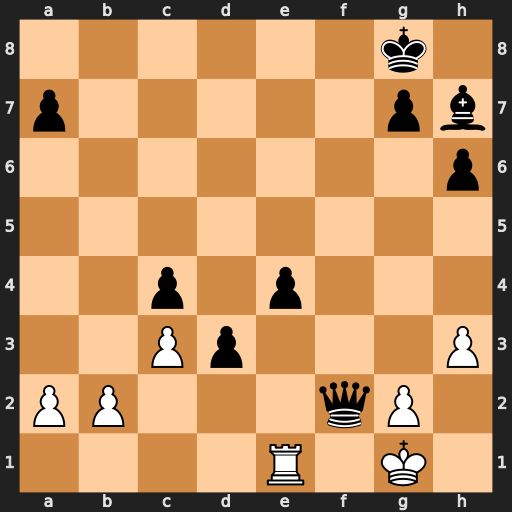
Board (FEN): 6k1/p5pb/7p/8/2p1p3/2Pp3P/PP3qP1/4R1K1
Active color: w
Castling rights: -
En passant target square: -
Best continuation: Kxf2